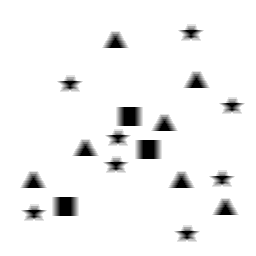
Squares: 3
Triangles: 7
Stars: 8
Total shapes: 18